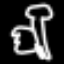
Label: angel